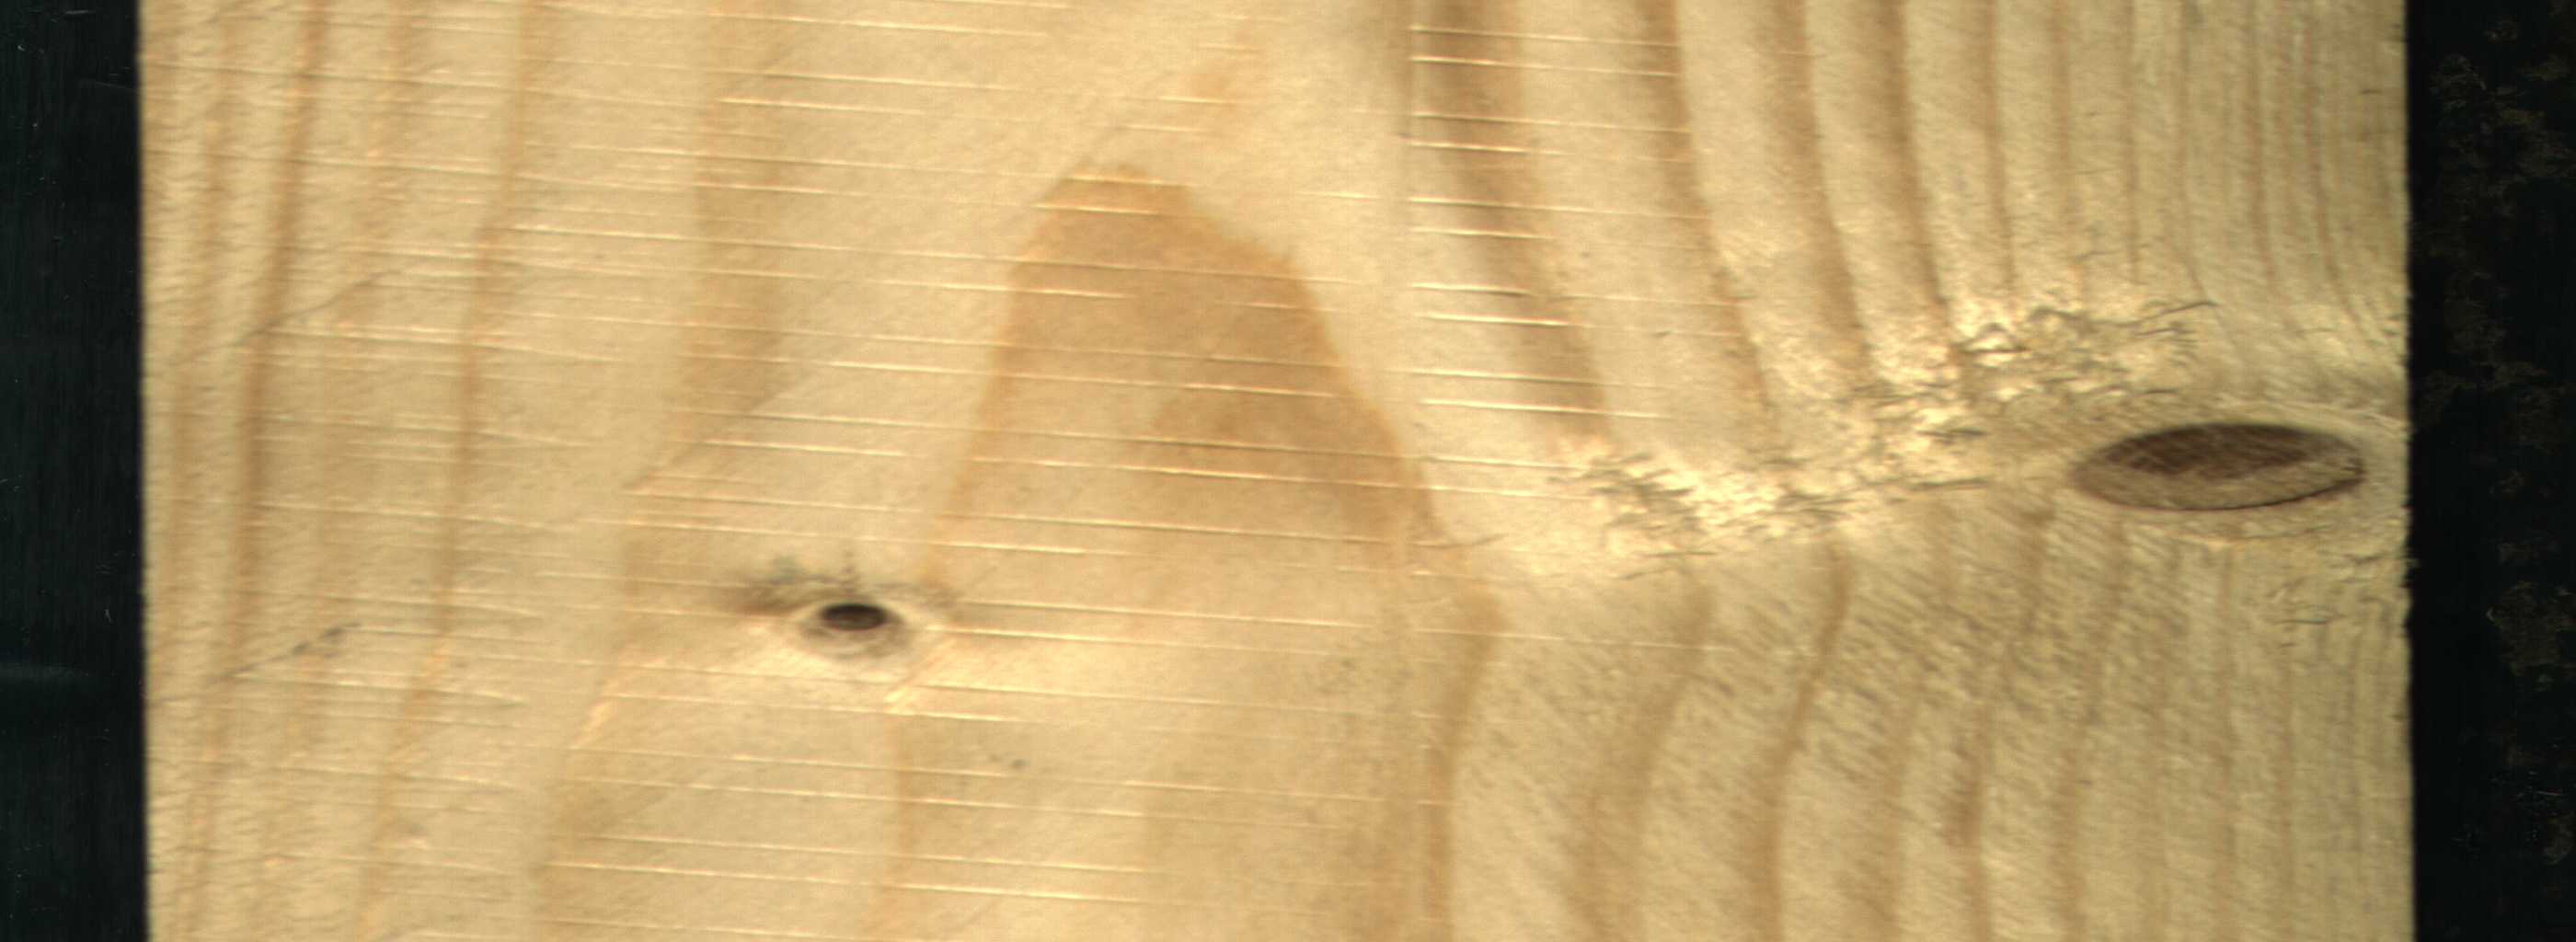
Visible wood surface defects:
Dead_Knot
Live_Knot